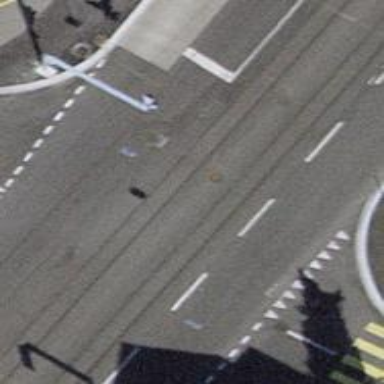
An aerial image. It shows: Road with traffic signals.